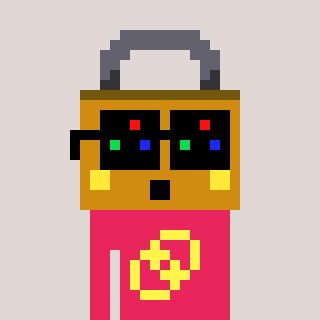
a pixel art character with square black sunglasses, a lock-shaped head and a redpinkish-colored body on a warm background